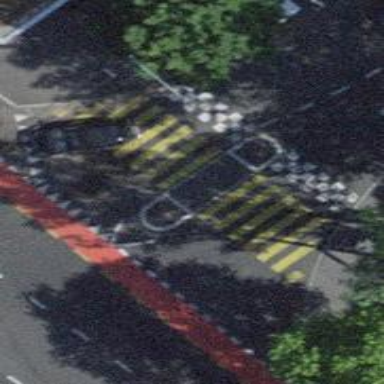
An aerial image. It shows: Uncontrolled zebra crossing with central island. The crossing is marked with zebra stripes.